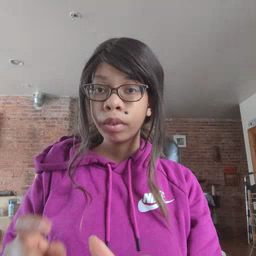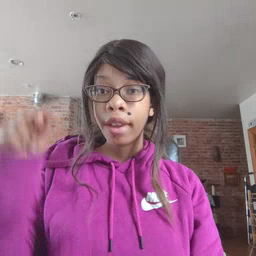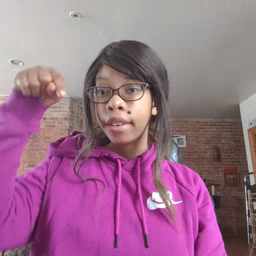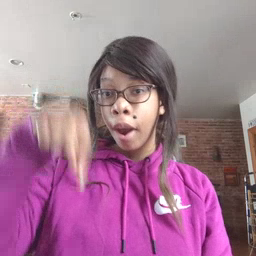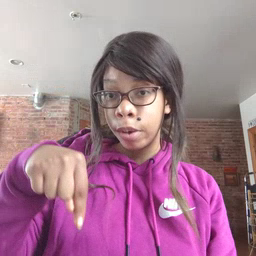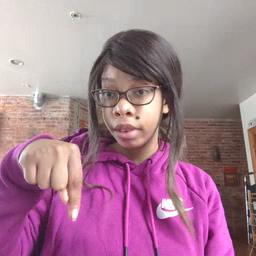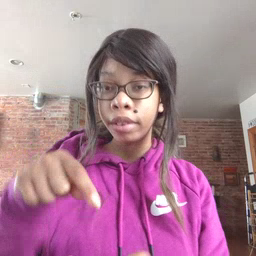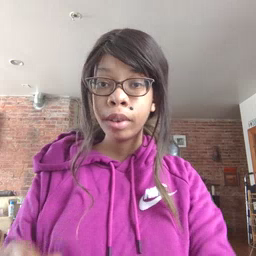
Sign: down